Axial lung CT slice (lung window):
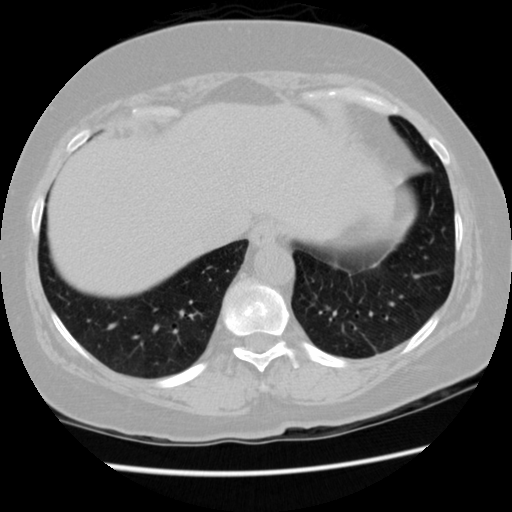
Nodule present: no